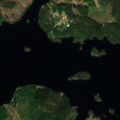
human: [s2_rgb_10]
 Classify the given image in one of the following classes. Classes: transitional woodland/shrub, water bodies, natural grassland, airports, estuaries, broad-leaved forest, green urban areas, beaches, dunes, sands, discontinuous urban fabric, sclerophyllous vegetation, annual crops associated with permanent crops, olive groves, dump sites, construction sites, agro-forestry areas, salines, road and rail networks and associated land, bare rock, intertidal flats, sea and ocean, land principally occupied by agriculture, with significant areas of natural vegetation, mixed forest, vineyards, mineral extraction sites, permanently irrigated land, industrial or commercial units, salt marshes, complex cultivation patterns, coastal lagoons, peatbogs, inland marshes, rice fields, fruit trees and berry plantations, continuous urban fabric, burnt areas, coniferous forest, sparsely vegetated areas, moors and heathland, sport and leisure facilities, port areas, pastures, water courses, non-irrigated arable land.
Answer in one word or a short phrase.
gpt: coniferous forest, mixed forest, water bodies